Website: bh-photo
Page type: address-validator
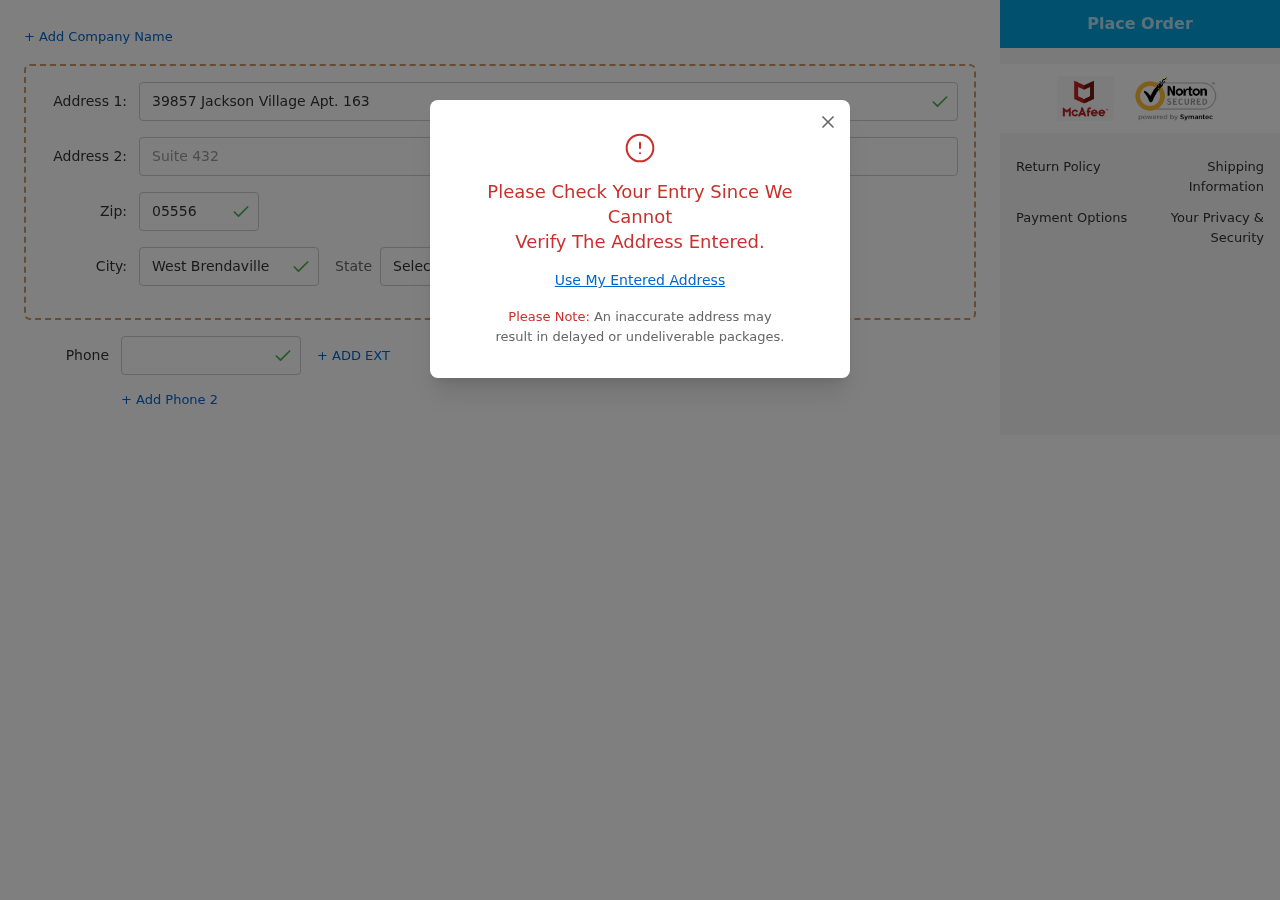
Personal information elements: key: PII_CITY
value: West Brendaville
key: PII_PHONE
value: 6817281690
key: PII_POSTCODE
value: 05556
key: PII_STATE_ABBR
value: VT
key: PII_STREET
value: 39857 Jackson Village Apt. 163
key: PII_STREET2
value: Suite 432